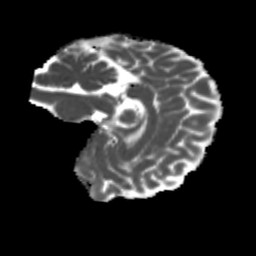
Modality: MD
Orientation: sagittal
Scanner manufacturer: siemens
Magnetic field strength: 3 T
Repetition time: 4 s
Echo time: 0.0594 s